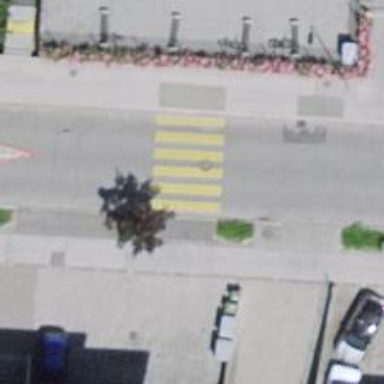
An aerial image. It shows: Zebra crossing on the road.